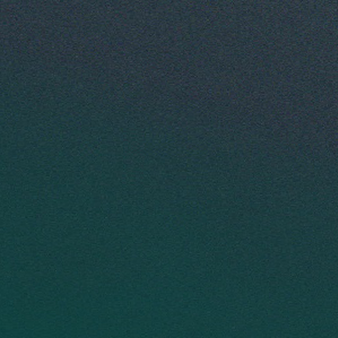
Label: other